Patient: sex M, age 60
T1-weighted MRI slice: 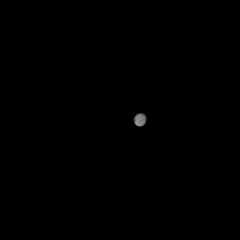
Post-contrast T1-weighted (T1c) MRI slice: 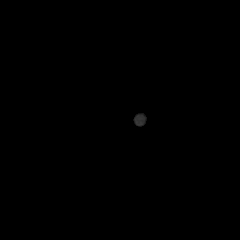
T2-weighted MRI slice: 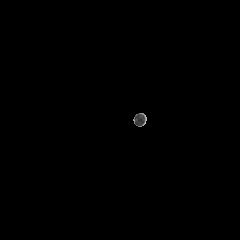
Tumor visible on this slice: no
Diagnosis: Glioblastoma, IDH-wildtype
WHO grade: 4